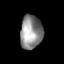
Tissue: prostate
Cell type: Fibroblasts
Senescence score: 0.6965
Nuclear area (px): 726
Mean DAPI intensity: 141.81